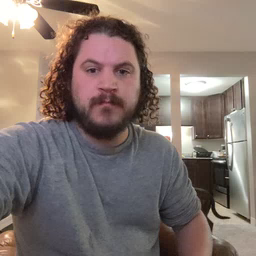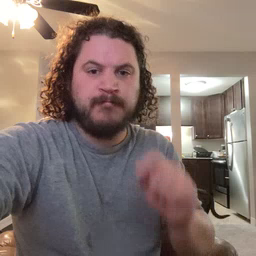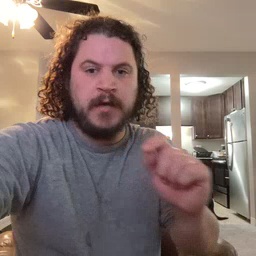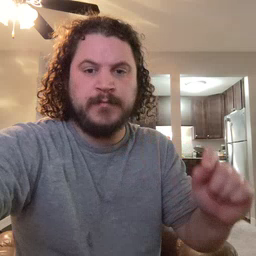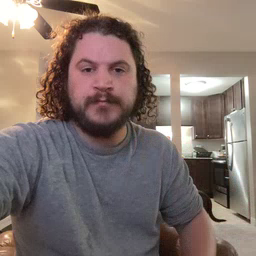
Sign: pen